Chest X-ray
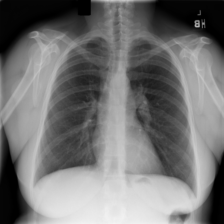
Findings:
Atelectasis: negative
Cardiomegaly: negative
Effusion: negative
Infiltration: negative
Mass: negative
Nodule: negative
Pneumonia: negative
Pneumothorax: negative
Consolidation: negative
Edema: negative
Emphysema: negative
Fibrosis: negative
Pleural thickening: negative
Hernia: negative